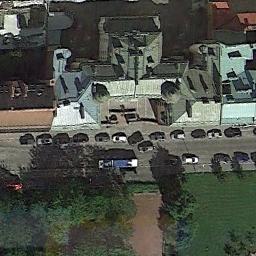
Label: church